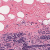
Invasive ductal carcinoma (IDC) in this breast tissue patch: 0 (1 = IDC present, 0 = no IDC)